Question: In case somebody experiences the same issue (and for a better visibility) I'll also post this question and its answer here (<URL>:
I have successfully installed and ran the sample video chat app on several different Android devices. Only on my Samsung Tab A running Android 5.0.2 the incoming video streams are showing up distorted after about 20-30 seconds:

I have gone through the logs an figured out that a "decoder format changed" message is logged simultaneously with the video getting messed up:
'''
06-06 10:00:09.779 31260-6050/com.quickblox.sample.groupchatwebrtc D/MediaCodecVideoDecoder: Decoder format changed: {image-data=java.nio.ByteArrayBuffer[position=0,limit=80,capacity=80], mime=video/raw, crop-top=0, crop-right=639, slice-height=480, color-format=19, height=480, width=640, what=<PHONE>, crop-bottom=479, crop-left=0, stride=640}
06-06 10:00:33.499 31260-6050/com.quickblox.sample.groupchatwebrtc D/MediaCodecVideoDecoder: Decoder format changed: {image-data=java.nio.ByteArrayBuffer[position=0,limit=80,capacity=80], mime=video/raw, crop-top=0, crop-right=479, slice-height=384, color-format=19, height=360, width=480, what=<PHONE>, crop-bottom=359, crop-left=0, stride=512}
'''
Has anybody experienced a similar issue and can provide me with some ideas on how to resolve this issue?
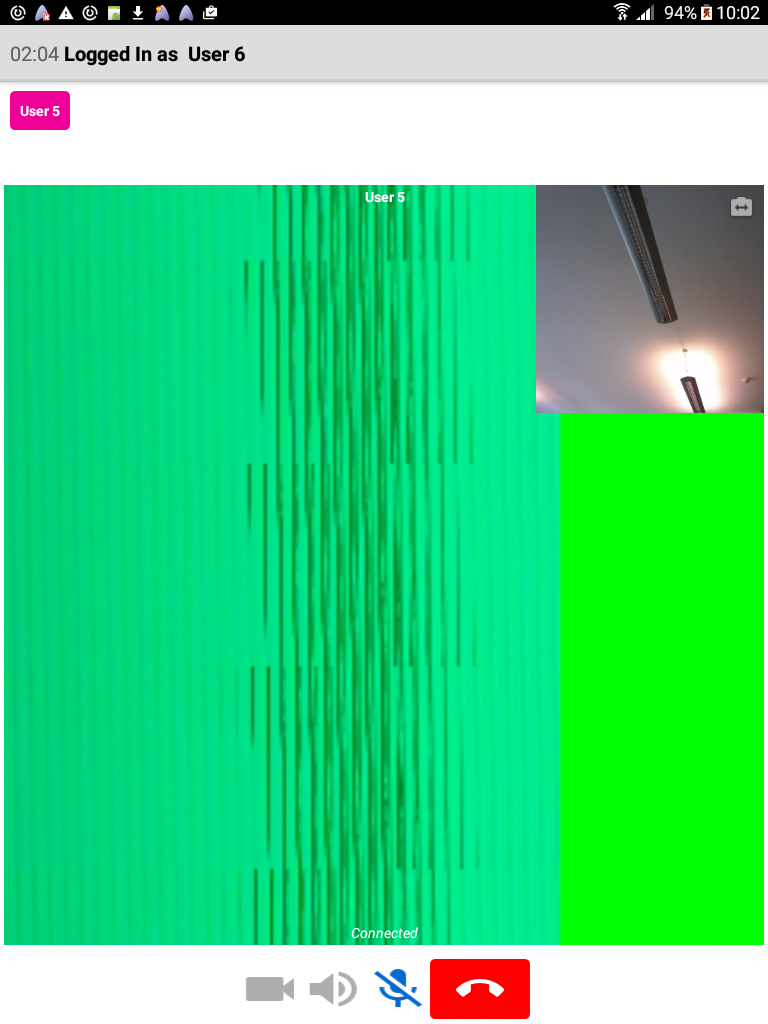
Answer: After tinkering with the settings I found a workaround for this issue. By deactivating the hardware acceleration on affected devices, the distorted video stopped to appearing during the video chat.
'''
QBRTCMediaConfig.setVideoHWAcceleration(false);
'''